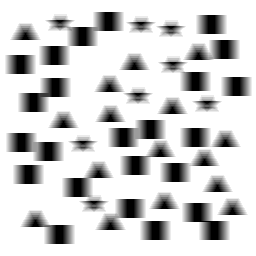
Squares: 24
Triangles: 16
Stars: 8
Total shapes: 48